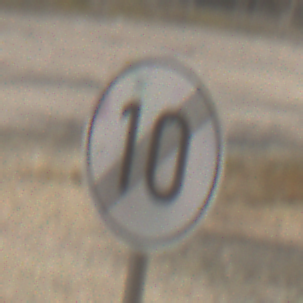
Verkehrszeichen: EndeGeschwindigkeit10
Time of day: MorningAfternoon
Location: Outdoor (Nature)
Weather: PartlyCloudy
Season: Winter
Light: Natural